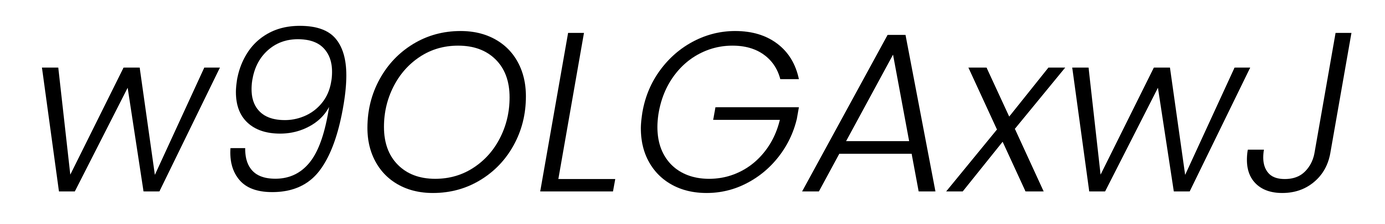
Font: Poppins-LightItalic